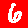
Digit: 6